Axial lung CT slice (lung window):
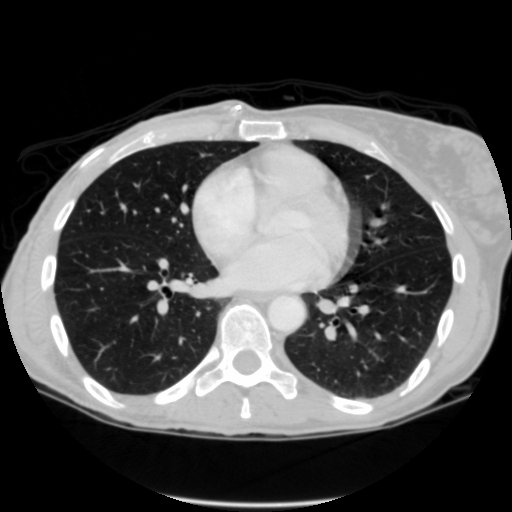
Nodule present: no